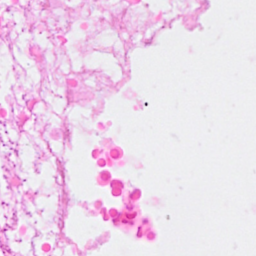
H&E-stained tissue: Breast